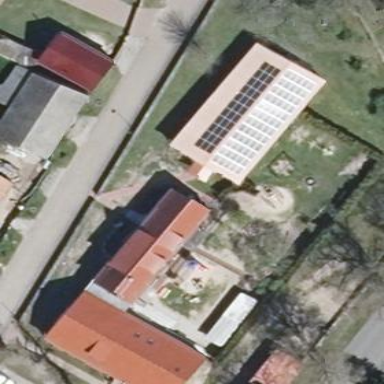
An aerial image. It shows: Gabled building with the roof oriented along its structure.